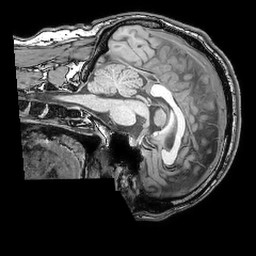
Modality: T1w
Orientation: sagittal
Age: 43
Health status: ill
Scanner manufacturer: philips
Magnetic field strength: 3 T
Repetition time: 0.007 s
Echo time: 0.0035 s